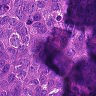
Metastatic tissue present: yes